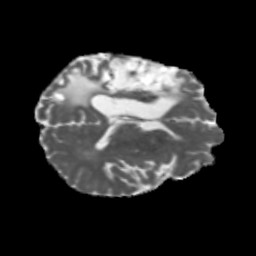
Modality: MD
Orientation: axial
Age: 46
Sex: male
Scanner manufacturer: siemens
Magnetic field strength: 3 T
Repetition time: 5.47 s
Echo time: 0.0854 s